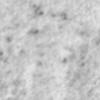
Label: no_change